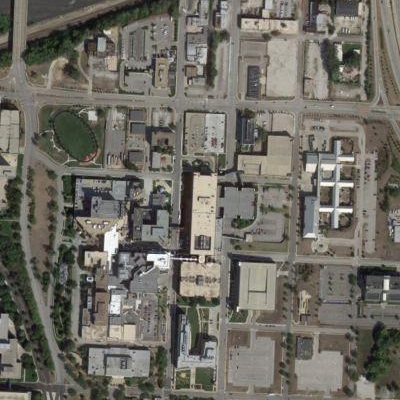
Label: cIndustry